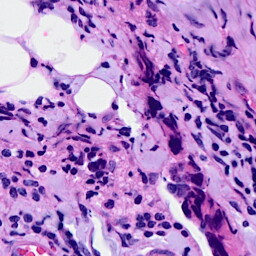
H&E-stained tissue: Breast